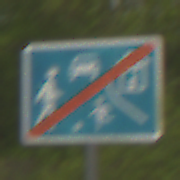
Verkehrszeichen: EndeVerkehrsberuhigterBereich
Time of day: MorningAfternoon
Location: Outdoor (Nature)
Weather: Overcast
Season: NotSpecified
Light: Natural